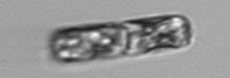
Label: Guinardia_delicatula